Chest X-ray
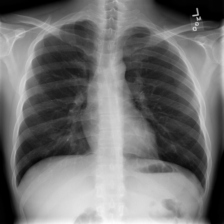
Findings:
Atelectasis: negative
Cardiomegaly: negative
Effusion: negative
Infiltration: negative
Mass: negative
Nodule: negative
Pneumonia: negative
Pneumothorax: negative
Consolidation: negative
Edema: negative
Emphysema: negative
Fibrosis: negative
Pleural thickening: negative
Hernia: negative